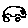
Label: car